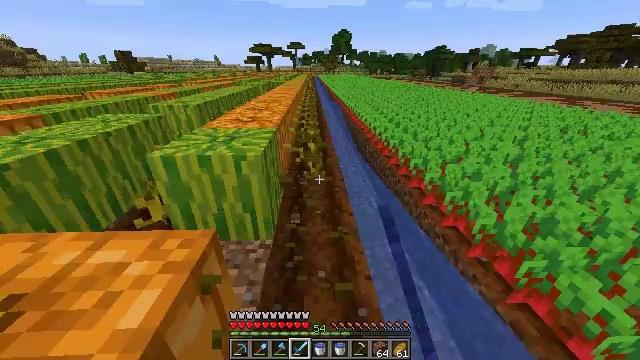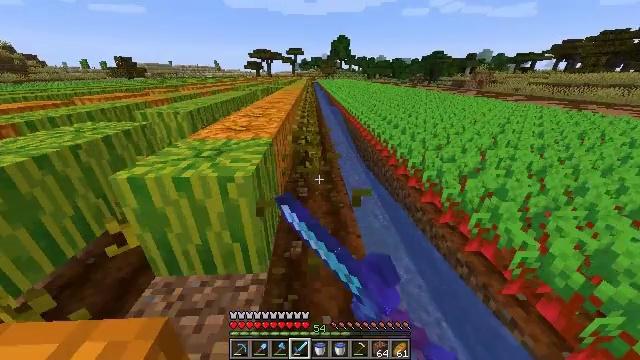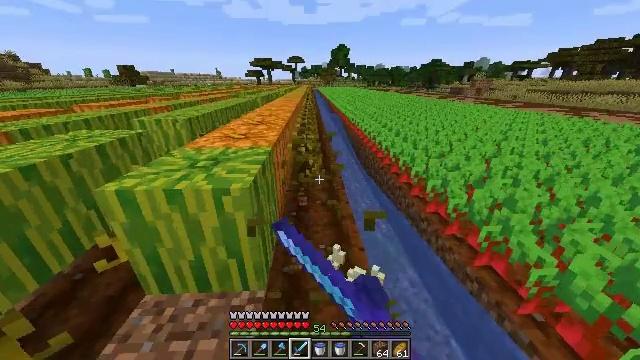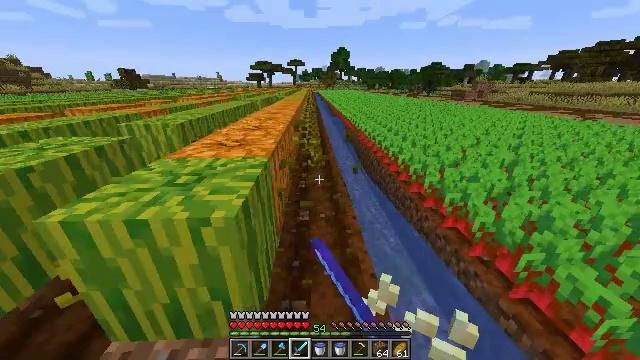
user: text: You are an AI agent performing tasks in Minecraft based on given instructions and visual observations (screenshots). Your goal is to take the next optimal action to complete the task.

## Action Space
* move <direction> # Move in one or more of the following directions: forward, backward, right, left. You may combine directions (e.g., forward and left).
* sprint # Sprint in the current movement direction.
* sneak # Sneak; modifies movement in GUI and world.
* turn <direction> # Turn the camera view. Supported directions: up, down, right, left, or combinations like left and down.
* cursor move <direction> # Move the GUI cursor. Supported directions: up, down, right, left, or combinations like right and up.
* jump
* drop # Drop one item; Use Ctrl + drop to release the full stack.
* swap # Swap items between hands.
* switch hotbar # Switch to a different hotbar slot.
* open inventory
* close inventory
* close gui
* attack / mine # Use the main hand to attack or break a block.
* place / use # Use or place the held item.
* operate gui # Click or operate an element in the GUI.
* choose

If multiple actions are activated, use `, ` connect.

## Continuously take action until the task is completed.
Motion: motion action
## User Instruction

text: Gather the pumpkin stem from the farm.
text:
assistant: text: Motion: move forward, turn up, attack / mine
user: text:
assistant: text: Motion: move forward, turn up, attack / mine
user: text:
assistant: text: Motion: move forward, attack / mine
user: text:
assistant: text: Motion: attack / mine